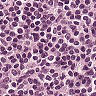
Metastatic tissue present: no